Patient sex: M
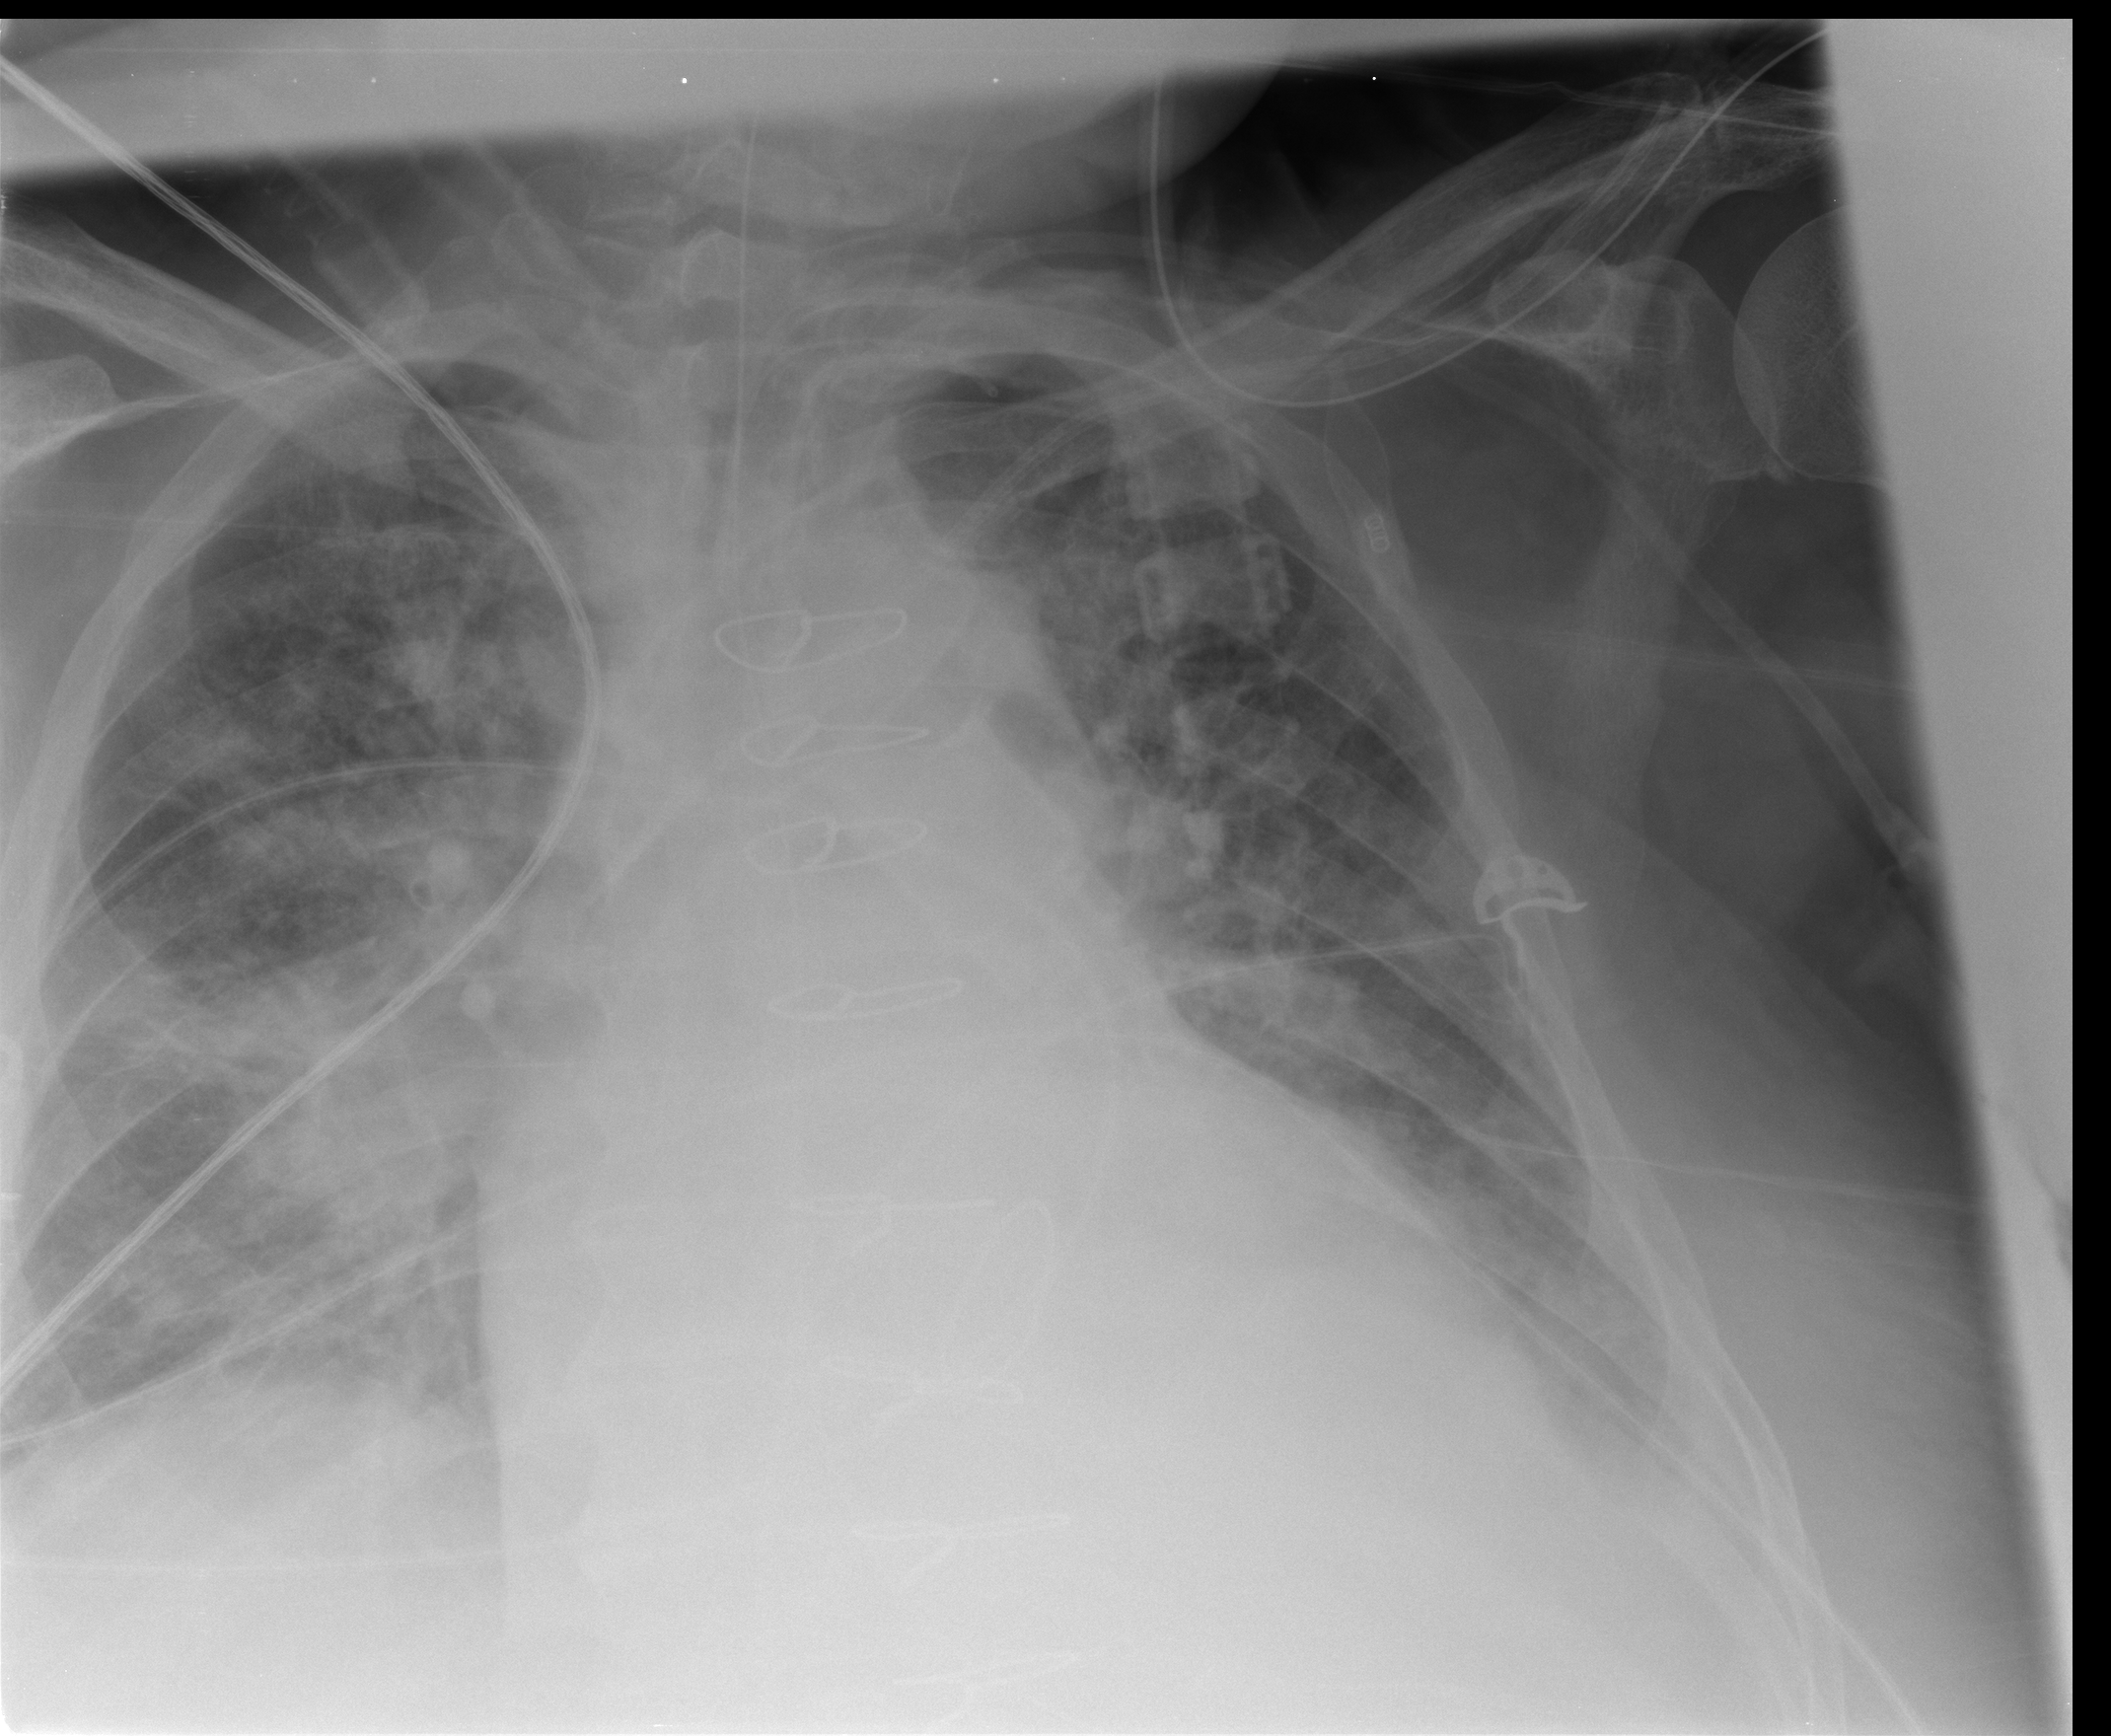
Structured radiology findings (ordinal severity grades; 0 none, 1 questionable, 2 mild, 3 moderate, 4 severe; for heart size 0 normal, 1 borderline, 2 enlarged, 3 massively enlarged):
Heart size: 2
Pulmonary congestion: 3
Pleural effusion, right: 2
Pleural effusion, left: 2
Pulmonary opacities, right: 3
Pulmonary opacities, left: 2
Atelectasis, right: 2
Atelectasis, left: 2